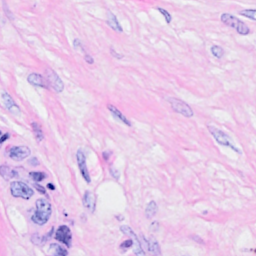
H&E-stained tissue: Breast